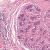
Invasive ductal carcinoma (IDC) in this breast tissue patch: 0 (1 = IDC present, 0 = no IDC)